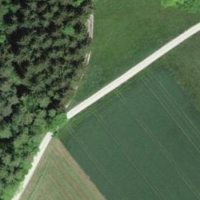
EUNIS habitat code: 52
Species observed at this site:
Certhia brachydactyla
Turdus philomelos
Fringilla coelebs
Regulus ignicapilla
Aegithalos caudatus
Buteo buteo
Sylvia atricapilla
Turdus merula
Columba palumbus
Poecile palustris
Phylloscopus collybita
Erithacus rubecula
Columba oenas
Milvus milvus
Regulus regulus
Phoenicurus phoenicurus